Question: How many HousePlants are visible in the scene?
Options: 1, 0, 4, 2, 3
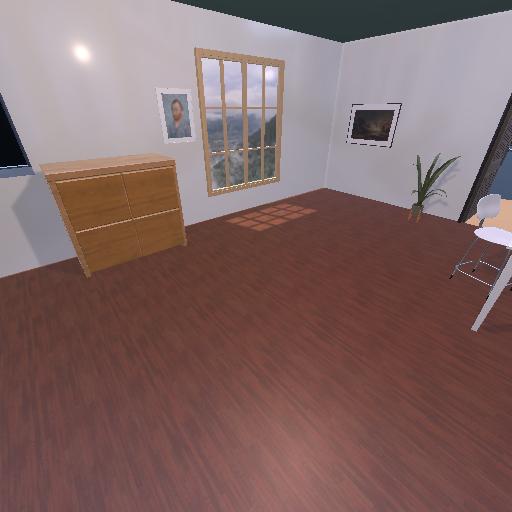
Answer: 1